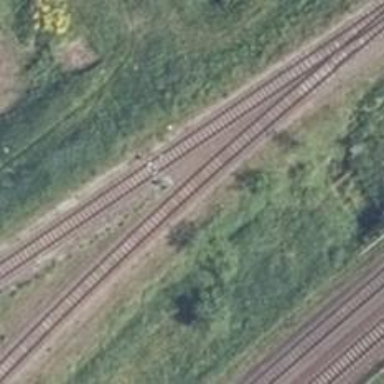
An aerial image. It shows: Railway spur service.